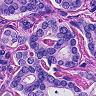
Metastatic tissue present: yes